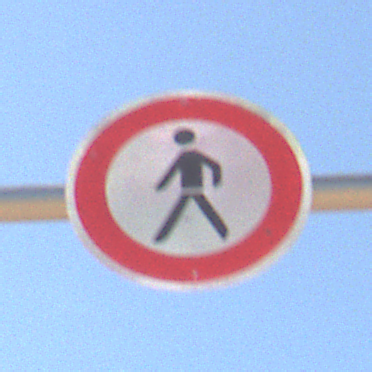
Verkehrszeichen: VerbotFussgaenger
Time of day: Midday
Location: Outdoor (Nature)
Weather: Clear
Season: NotSpecified
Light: Natural